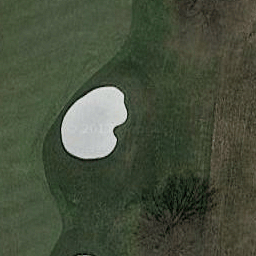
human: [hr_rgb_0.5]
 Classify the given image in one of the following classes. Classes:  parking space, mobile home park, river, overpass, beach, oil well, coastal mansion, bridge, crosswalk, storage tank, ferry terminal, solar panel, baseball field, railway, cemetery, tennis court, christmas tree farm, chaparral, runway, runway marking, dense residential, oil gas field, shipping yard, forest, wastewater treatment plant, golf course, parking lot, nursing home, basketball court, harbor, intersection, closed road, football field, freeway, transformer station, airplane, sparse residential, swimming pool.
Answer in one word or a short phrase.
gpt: golf course